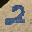
Label: 2